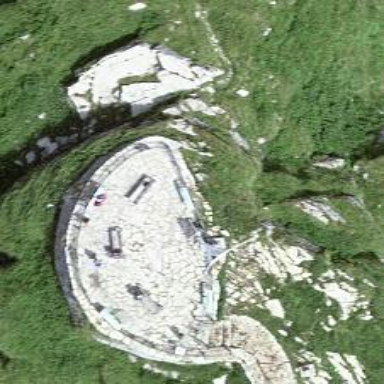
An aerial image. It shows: Viewpoint for tourists.